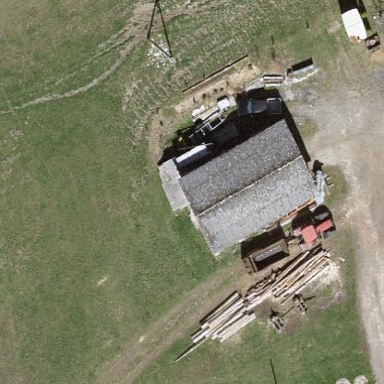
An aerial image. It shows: Farm auxiliary building with gabled roof.